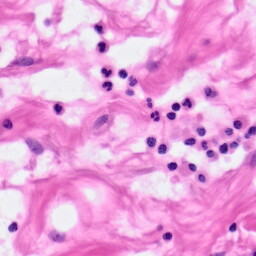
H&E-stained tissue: Pancreatic